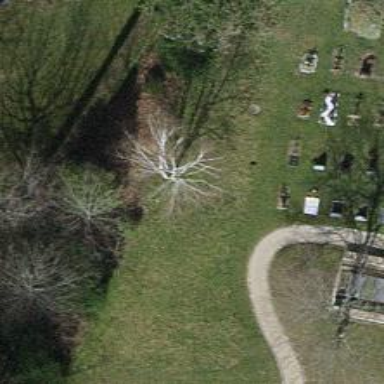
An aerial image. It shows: Deciduous broadleaved tree in cemetery.